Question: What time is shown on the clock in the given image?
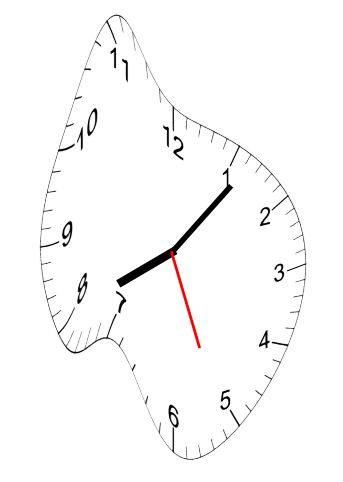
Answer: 08:06:26